Question: My cursor is returning records twice even though I set the distinct to true:
'''
public Cursor getData(String[] symptoms) {
String where = KEY_SYMPTOMS + "= ?";
String orStr = " OR ";
StringBuilder builder = new StringBuilder(where);
for(int i = 1; i < symptoms.length; i++)
builder.append(orStr).append(where);
return myDataBase.query(true, DB_TABLE, new String[]
{"rowid as _id", KEY_CONDITIONS}, builder.toString(), symptoms, null, null, null, null);
}
'''
Or I tried to change to rawQuery
'''
return myDataBase.rawQuery("SELECT DISTINCT " + KEY_CONDITIONS + " FROM "
+ DB_TABLE + " " + builder.toString() + symptoms.toString(), null);
'''
My LogCat says:
'''
03-02 22:57:02.634: E/AndroidRuntime(333): FATAL EXCEPTION: main
03-02 22:57:02.634: E/AndroidRuntime(333): android.database.sqlite.SQLiteException: near "=": syntax error: , while compiling: SELECT DISTINCT conditions FROM tblSymptoms symptoms= ? OR symptoms= ?[Ljava.lang.String;@405550f8
'''
Please help me identify what seems to be missing in here. Any help is truly appreciated.

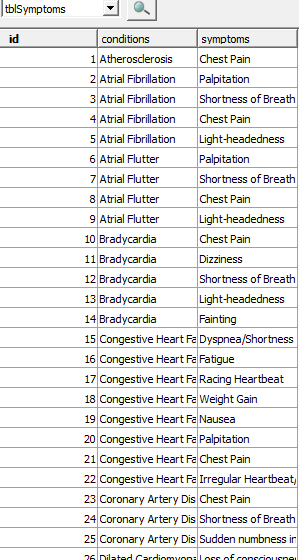
Answer: You want 'DISTINCT' conditions but Android requires the '_id' column which is a problem because you cannot mix and match: 'SELECT _id, DISTINCT condition...'. However you can use the 'GROUP BY' clause instead:
'''
return myDataBase.query(DB_TABLE, new String[] {"rowid as _id", KEY_CONDITIONS},
builder.toString(), symptoms, KEY_CONDITIONS, null, null);
'''
---
This query:
'''
return myDataBase.rawQuery("SELECT DISTINCT " + KEY_CONDITIONS + " FROM "
+ DB_TABLE + " " + builder.toString() + symptoms.toString(), null);
'''
Failed because you are passing 'String[] symptoms' in the wrong parameter, try:
'''
return myDataBase.rawQuery("SELECT DISTINCT " + KEY_CONDITIONS + " FROM "
+ DB_TABLE + " " + builder.toString(), symptoms);
'''
---
This query:
'''
return myDataBase.query(true, DB_TABLE, new String[] {"rowid as _id", KEY_CONDITIONS}, builder.toString(), symptoms, null, null, null, null);
'''
Failed because 'DISTINCT' is looking at the id and condition columns. It is the equivalent of: 'SELECT DISTINCT(_id, conditions) ...' You, obviously, only want distinct conditions...